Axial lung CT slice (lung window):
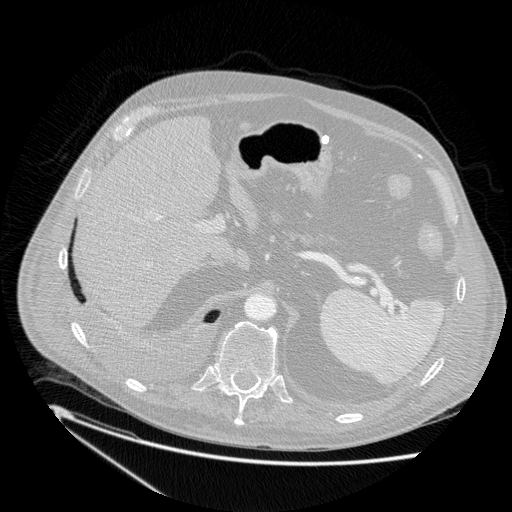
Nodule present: no